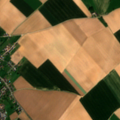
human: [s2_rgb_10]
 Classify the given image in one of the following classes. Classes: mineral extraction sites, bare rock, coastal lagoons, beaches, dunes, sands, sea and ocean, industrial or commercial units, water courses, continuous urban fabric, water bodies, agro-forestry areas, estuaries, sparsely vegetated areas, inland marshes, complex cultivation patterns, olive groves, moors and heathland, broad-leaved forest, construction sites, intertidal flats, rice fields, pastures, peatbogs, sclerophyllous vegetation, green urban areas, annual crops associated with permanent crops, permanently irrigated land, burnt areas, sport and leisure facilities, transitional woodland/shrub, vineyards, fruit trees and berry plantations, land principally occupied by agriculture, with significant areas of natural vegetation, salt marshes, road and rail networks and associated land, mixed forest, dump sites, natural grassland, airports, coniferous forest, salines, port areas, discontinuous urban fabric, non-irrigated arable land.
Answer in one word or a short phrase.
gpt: discontinuous urban fabric, non-irrigated arable land